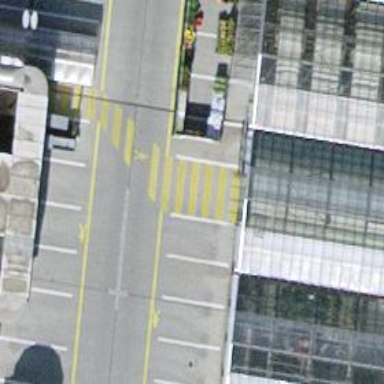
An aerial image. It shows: Marked crossing with zebra markings.